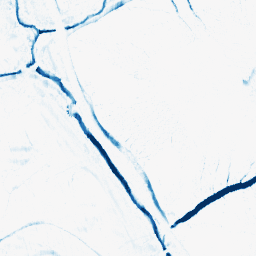
Category: morphological
Decomposition family: morphological_ellipse
Decomposition parameters: operation: closing
width: 10
height: 5
Upsampling method: sinc_blackman
Upsampling parameters: scale: 2
kernel_size: 16
Upsampling scale: 2